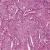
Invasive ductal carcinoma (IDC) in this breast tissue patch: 1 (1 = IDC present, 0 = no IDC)